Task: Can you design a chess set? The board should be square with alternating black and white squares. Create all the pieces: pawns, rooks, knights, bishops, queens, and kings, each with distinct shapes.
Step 704:
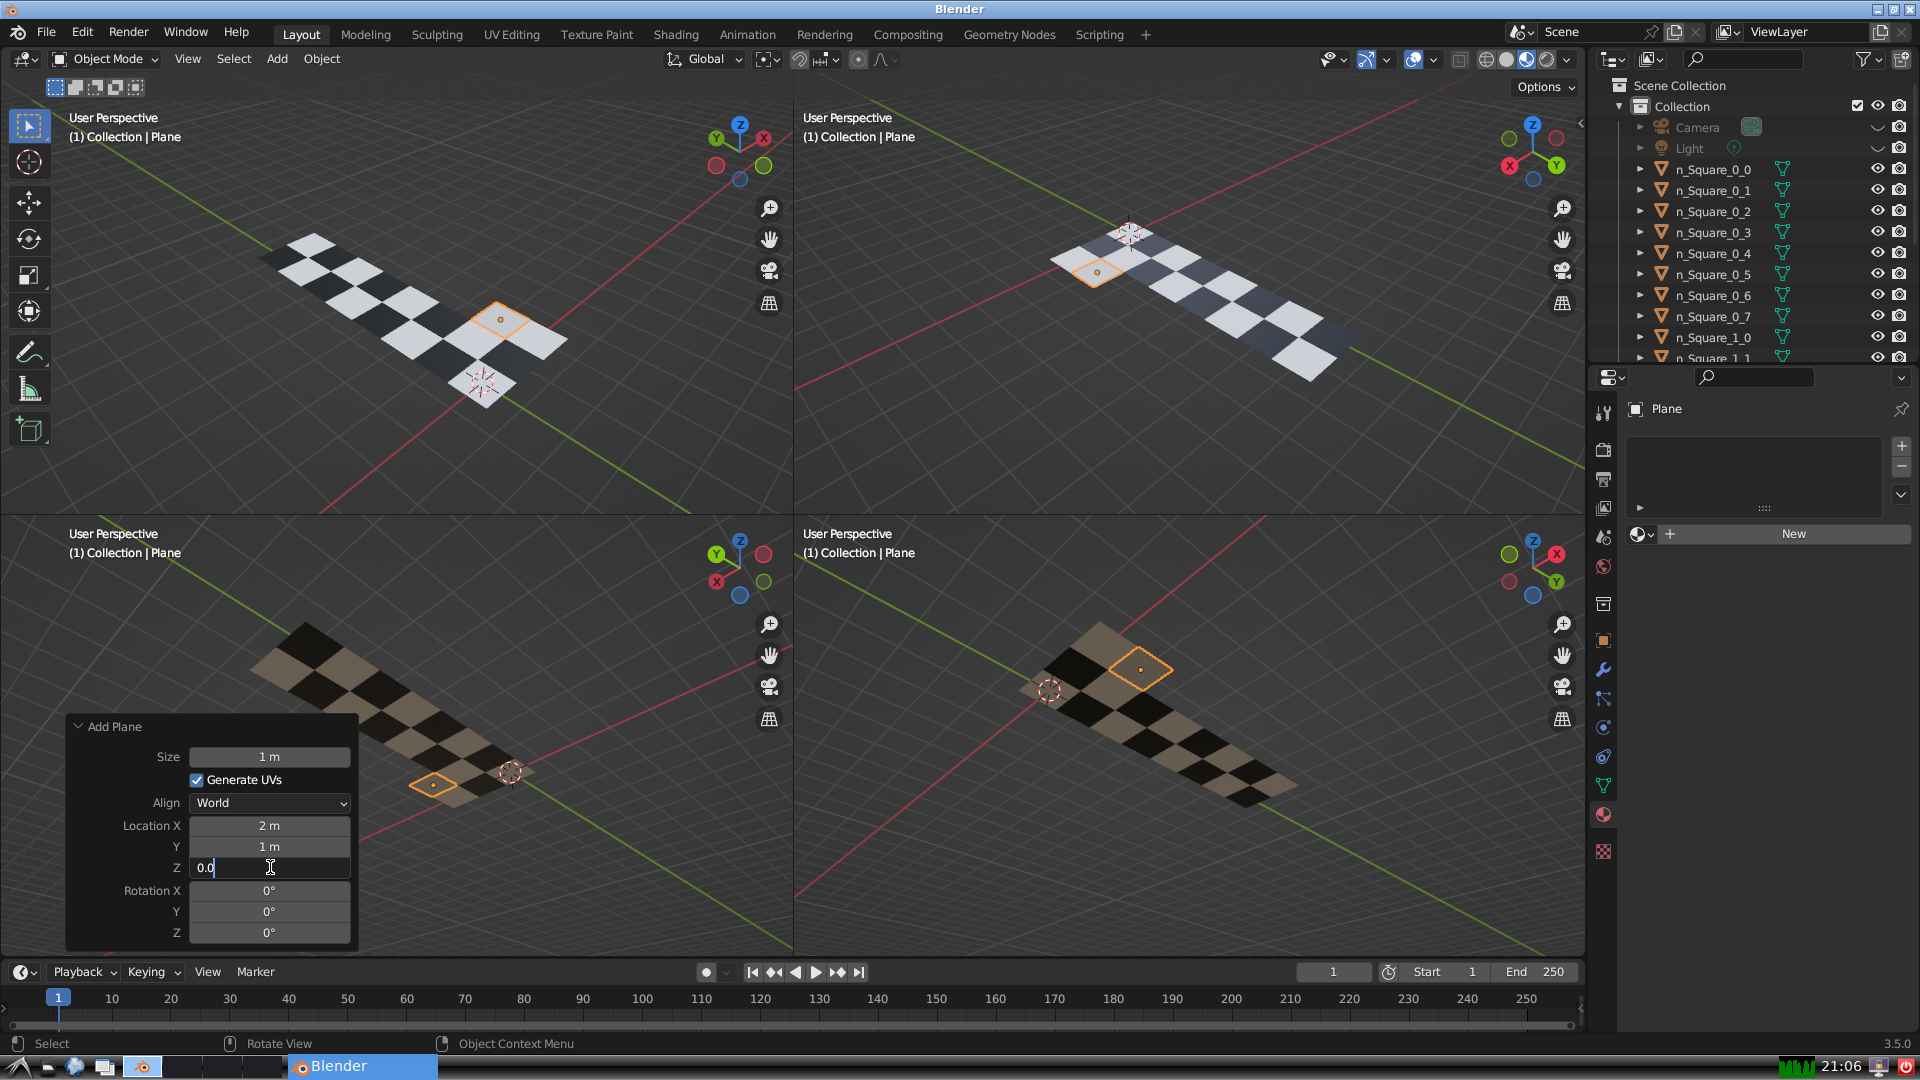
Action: {"key_press": ['Return']}